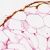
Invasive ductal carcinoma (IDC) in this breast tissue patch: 0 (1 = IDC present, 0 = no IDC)